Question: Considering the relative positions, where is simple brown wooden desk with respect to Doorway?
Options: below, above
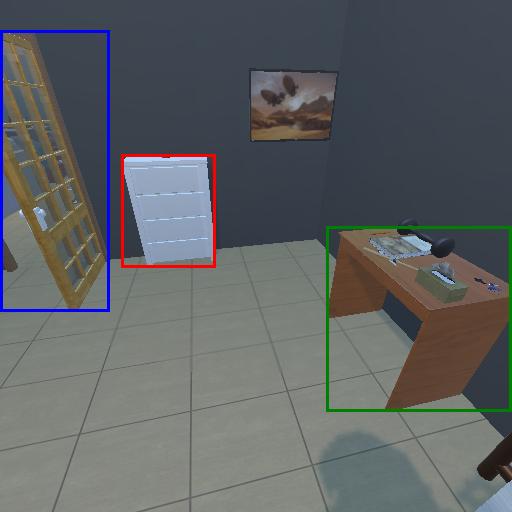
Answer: below